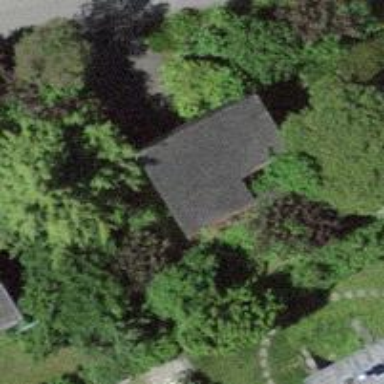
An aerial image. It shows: Garage.